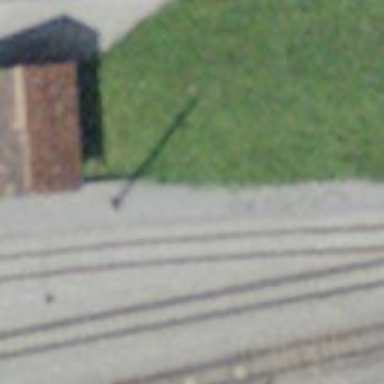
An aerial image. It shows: Narrow-gauge railway yard with electrified contact lines.